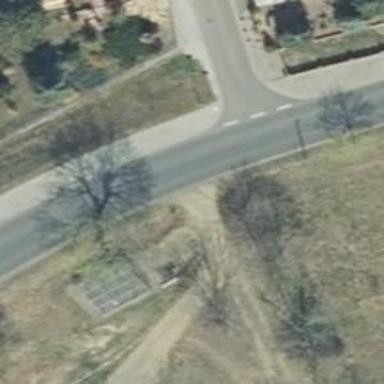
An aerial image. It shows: Gravel driveway with embankment.